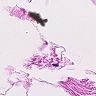
Metastatic tissue present: no